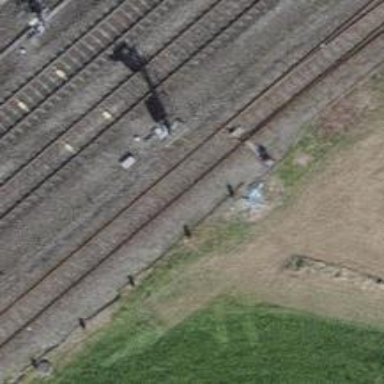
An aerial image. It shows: Railway switch.